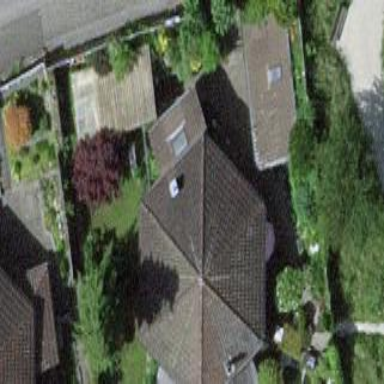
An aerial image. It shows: Residential building with pyramidal roof shape.